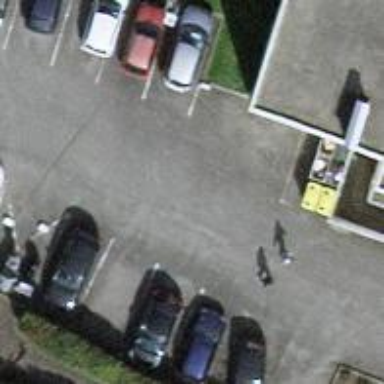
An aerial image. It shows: Parking aisle designated as service road.